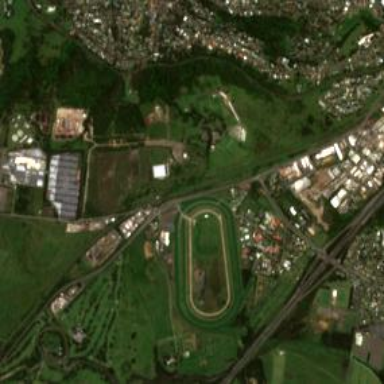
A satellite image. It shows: Sports centre dedicated to horse racing on leisure land.